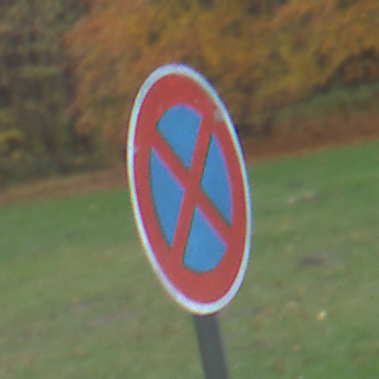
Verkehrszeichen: AbsolutesHalteverbot
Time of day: SunriseSunset
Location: Outdoor (Nature)
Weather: PartlyCloudy
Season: Autumn
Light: Natural